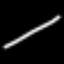
Label: line